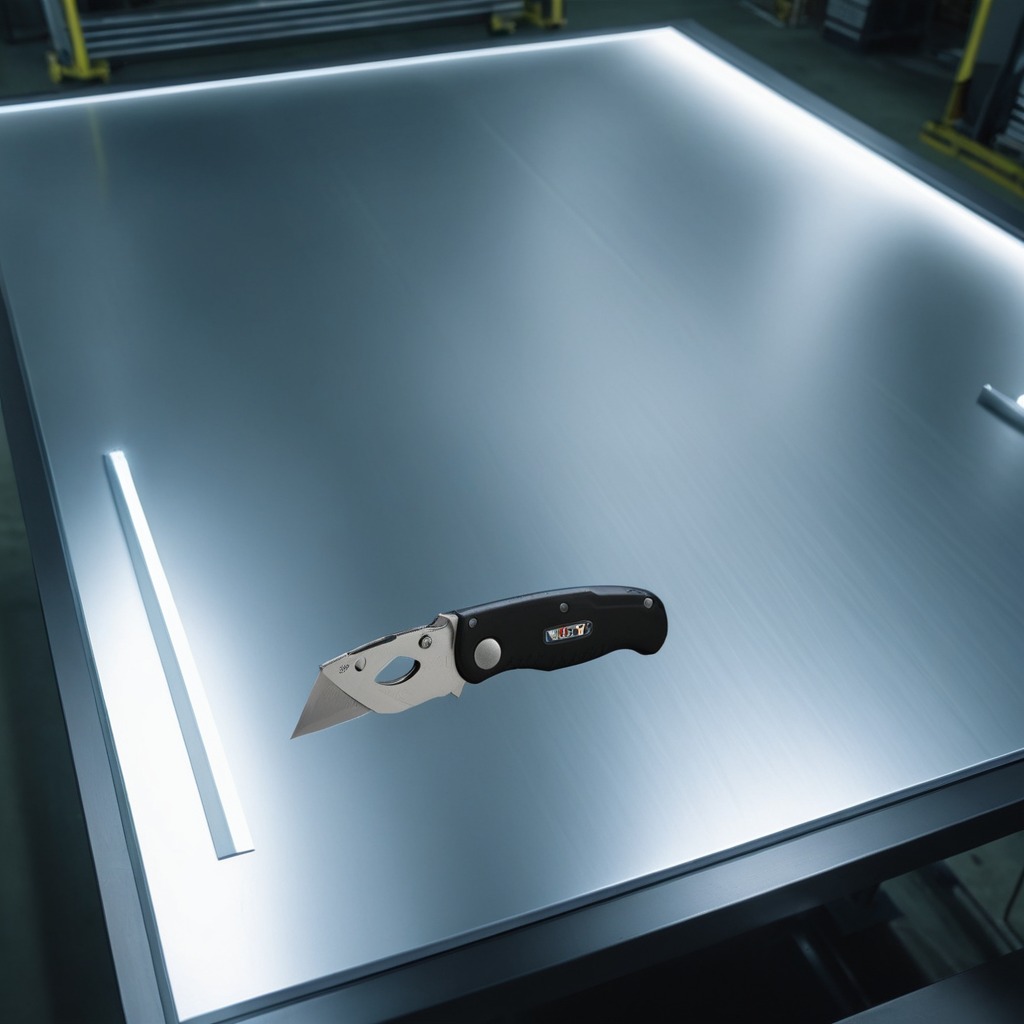
A utility knife is lying on a metal table in a machine shop under fluorescent lights.